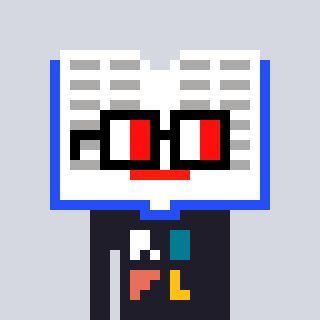
a pixel art character with square glasses with black frames and red eyes, a dictionary-shaped head and a grayscale-colored body on a cool background